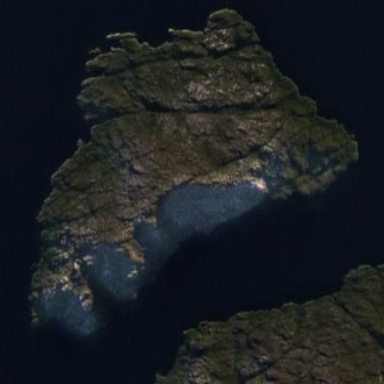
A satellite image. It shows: Island with natural coastline.